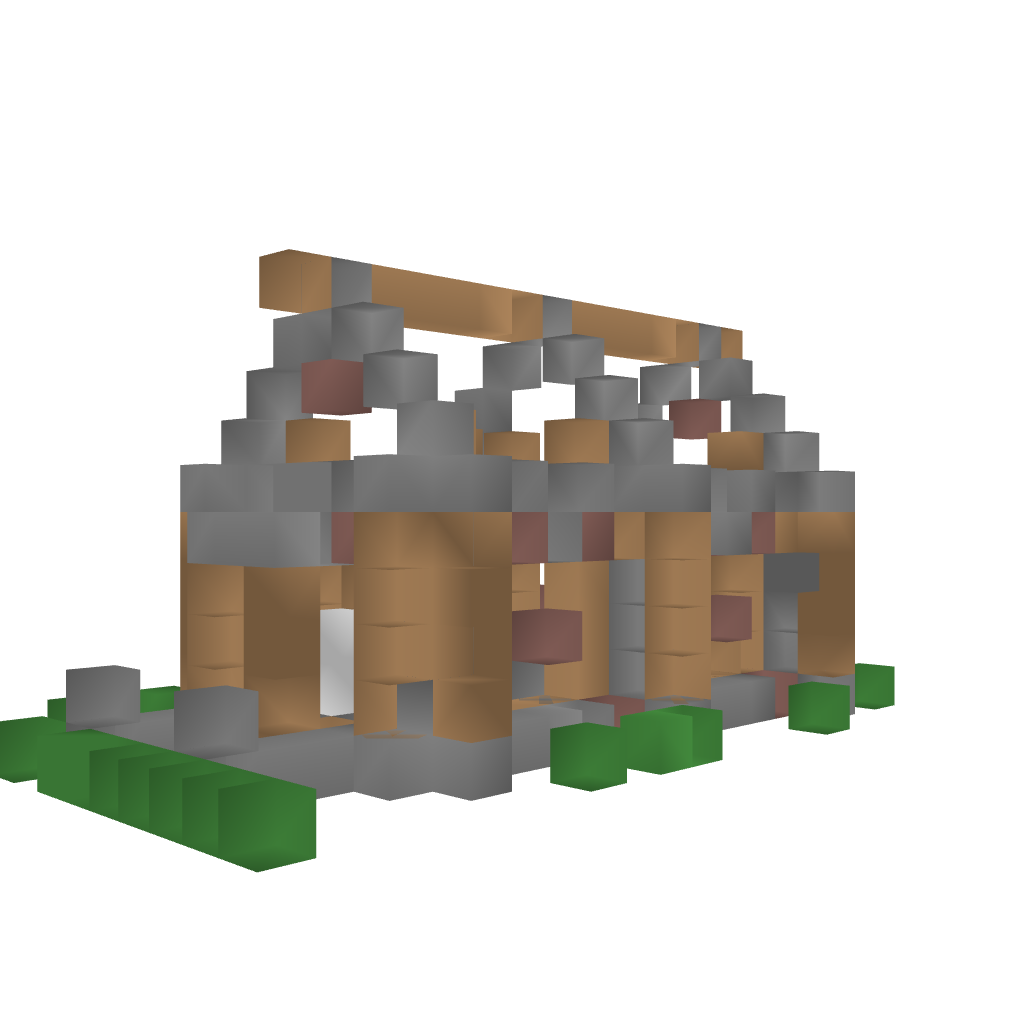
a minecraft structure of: House 2 bad low quality